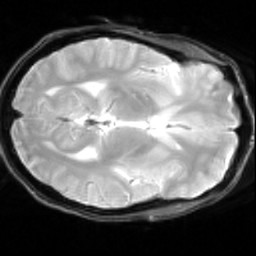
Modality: inplaneT2
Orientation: axial
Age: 23
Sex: male